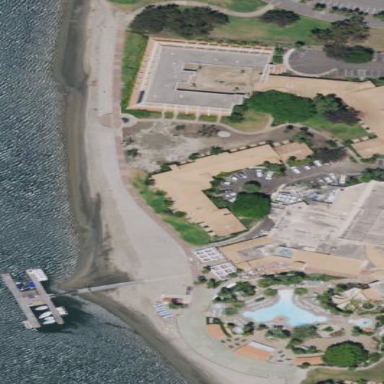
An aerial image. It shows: Hotel building.